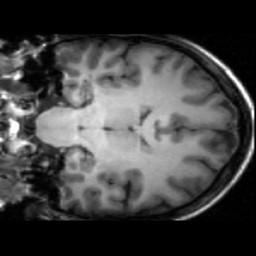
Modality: T1w
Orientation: coronal
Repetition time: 0.008948 s
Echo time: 0.001784 s